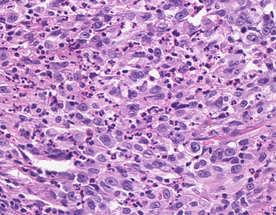
Tumor epithelial tissue: yes
Tumor-associated stroma tissue: no
Normal tissue: no